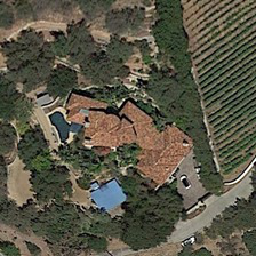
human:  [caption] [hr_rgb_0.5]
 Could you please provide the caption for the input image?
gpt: an outdoor swimming pool is located near the brown roof.

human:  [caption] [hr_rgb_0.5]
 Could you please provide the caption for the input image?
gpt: The outdoor pool is next to the brown roof.

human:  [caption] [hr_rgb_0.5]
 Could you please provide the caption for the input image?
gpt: There is an outdoor swimming pool next to the brown roof.

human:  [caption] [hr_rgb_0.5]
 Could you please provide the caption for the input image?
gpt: There is a swimming pool next to the brown roof.

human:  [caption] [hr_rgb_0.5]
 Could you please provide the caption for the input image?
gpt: An outdoor swimming pool is located next to the brown roof.